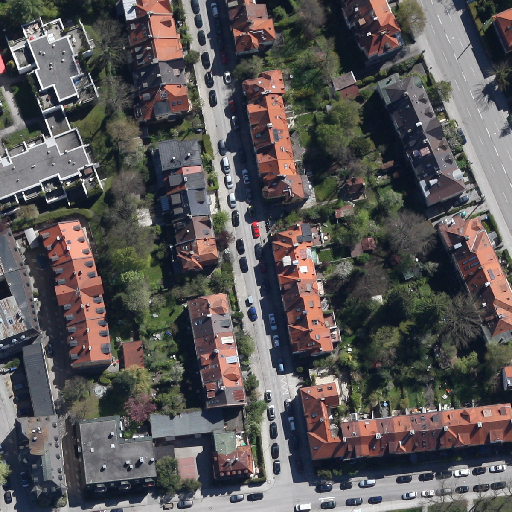
Referring expression: car in the parking area